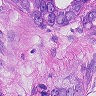
Metastatic tissue present: yes